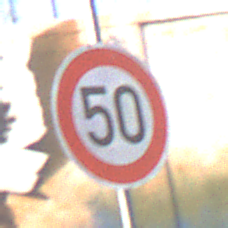
Verkehrszeichen: Geschwindigkeit50
Umgebung: Outdoor, Urban
Tageszeit: MorningAfternoon
Wetter: PartlyCloudy
Licht: Natural
Jahreszeit: NotSpecified
Kontrast: MediumContrast